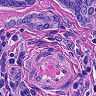
Metastatic tissue present: yes